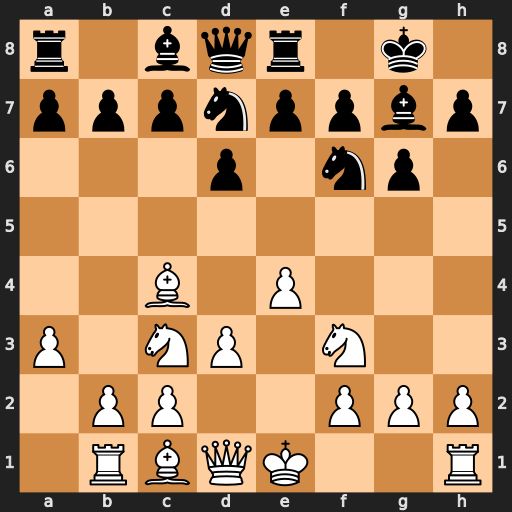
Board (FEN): r1bqr1k1/pppnppbp/3p1np1/8/2B1P3/P1NP1N2/1PP2PPP/1RBQK2R
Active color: w
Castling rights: K
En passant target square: -
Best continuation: Bxf7+ Kxf7 Ng5+ Kg8 Ne6 c6 Nxd8